Question: There is an 8px margin on my body element that I don't want to have there because it makes the navigation look a bit strange. I can set the margin-top to be 0 pixels, or set a negative 8 px margin on the navigation, which is better and why does Susy have this in the template anyway?

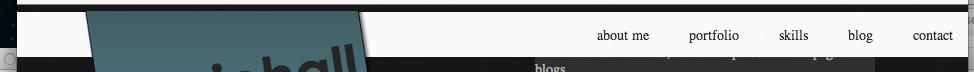
Answer: This is not actually related to Susy at all. Susy does not apply any 8px margin to the body, but most browsers do by default. You can use a reset ("'@import "compass/reset";'" would be one way), or simply override the margin setting on the body by hand. I would not use negative margins to fix it, unless you really want 8px margins everywhere else.